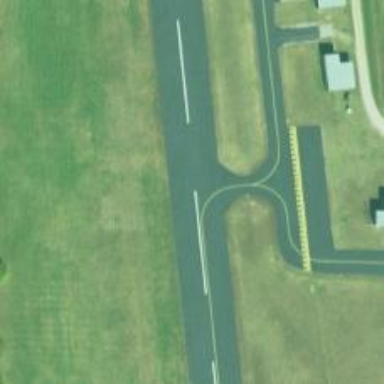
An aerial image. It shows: View of taxiway at the airport.